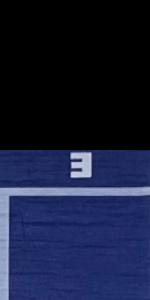
Label: Empty